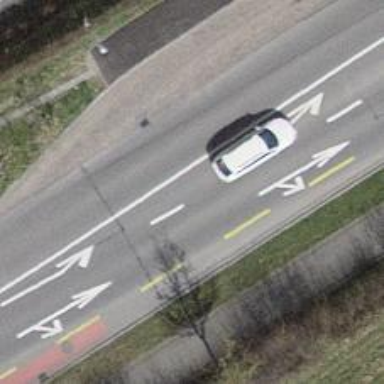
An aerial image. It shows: Secondary road with asphalt surface. There is designated cycle lane on the left side.